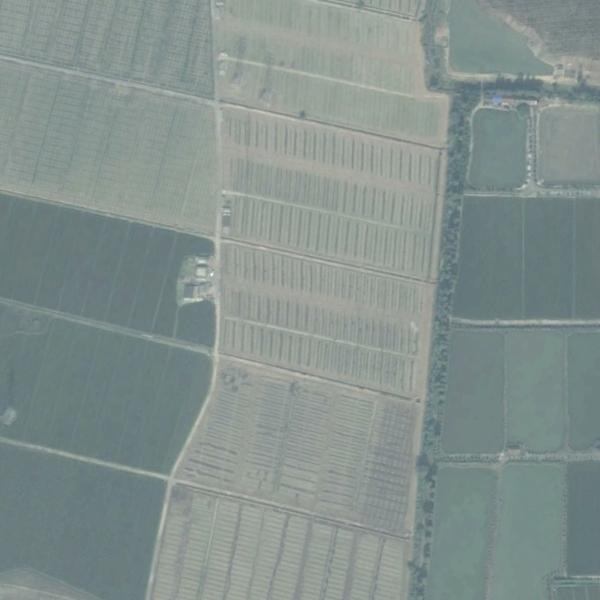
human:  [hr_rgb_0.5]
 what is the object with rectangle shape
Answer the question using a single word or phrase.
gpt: farmland